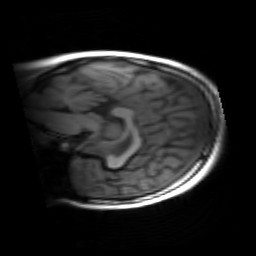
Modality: inplaneT1
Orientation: sagittal
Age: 22
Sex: female
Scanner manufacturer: siemens
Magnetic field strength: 3 T
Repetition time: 1.2 s
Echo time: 0.00251 s